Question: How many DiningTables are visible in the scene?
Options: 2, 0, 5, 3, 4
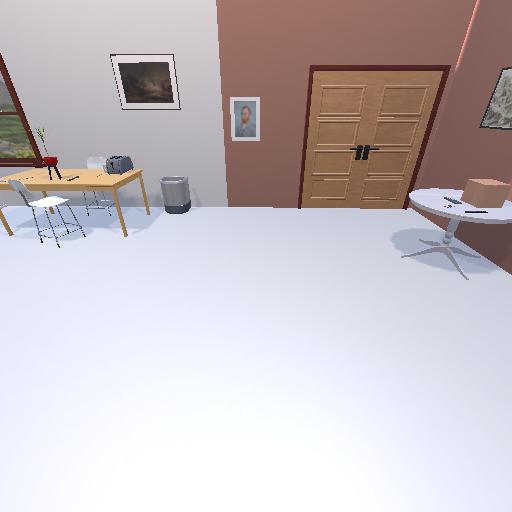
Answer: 2